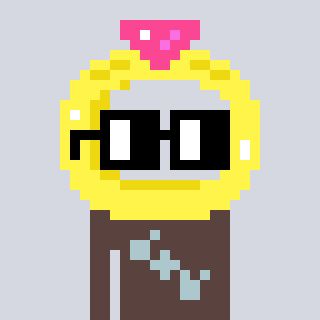
a pixel art character with square black glasses, a ring-shaped head and a darkbrown-colored body on a cool background